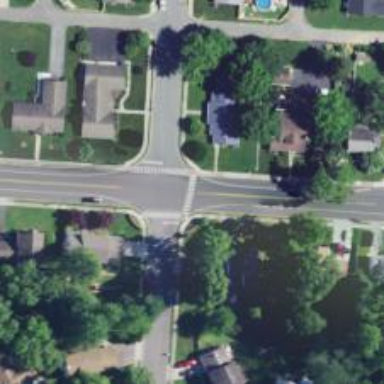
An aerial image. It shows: Marked crossing on footway.